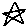
Label: star